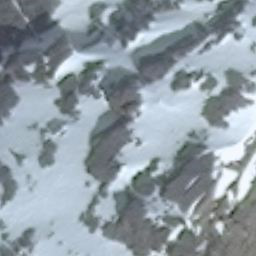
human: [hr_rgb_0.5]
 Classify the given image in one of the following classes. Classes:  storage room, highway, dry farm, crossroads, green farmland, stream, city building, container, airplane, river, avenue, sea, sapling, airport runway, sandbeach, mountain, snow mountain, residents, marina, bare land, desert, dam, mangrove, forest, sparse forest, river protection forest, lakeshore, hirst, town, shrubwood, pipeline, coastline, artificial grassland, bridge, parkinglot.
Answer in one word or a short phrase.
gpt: snow mountain